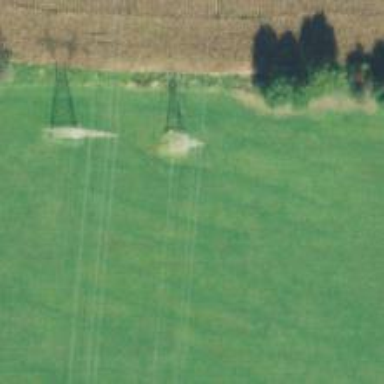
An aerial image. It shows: Lattice structure tower.